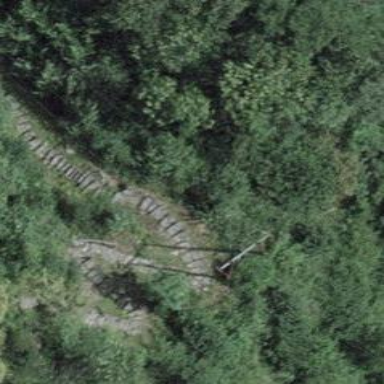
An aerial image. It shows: Steps with unpaved surface.